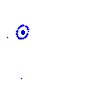
Particle: pion